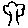
Label: tree